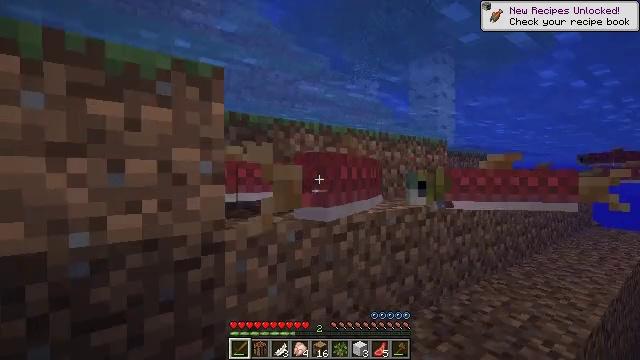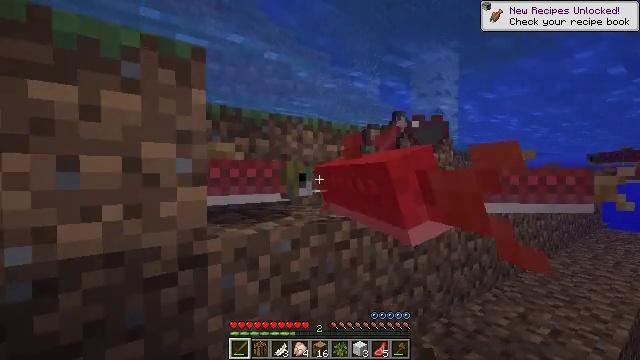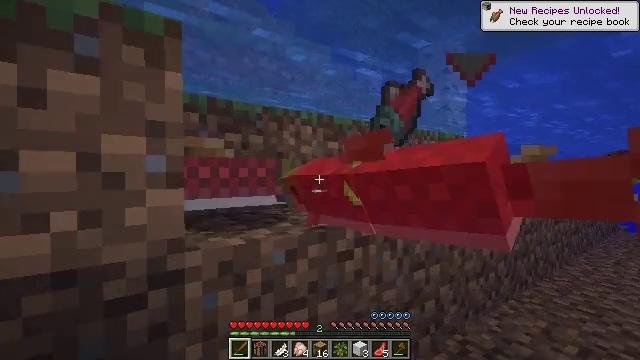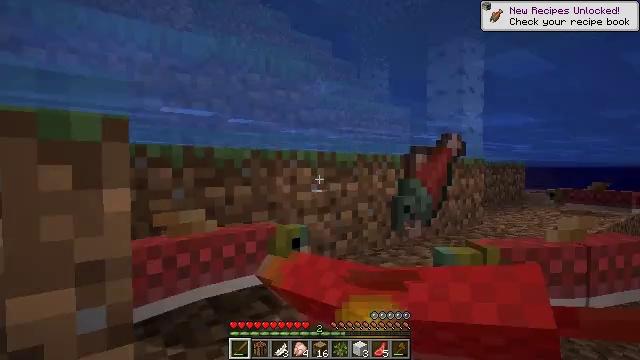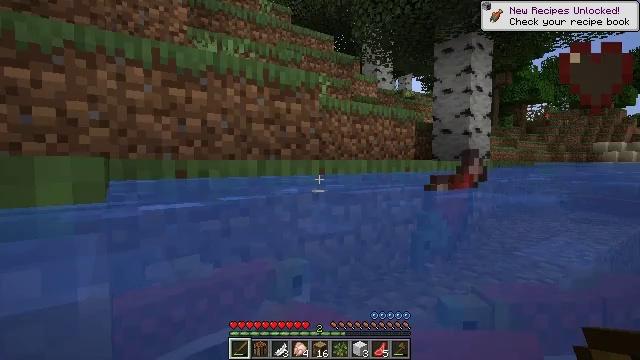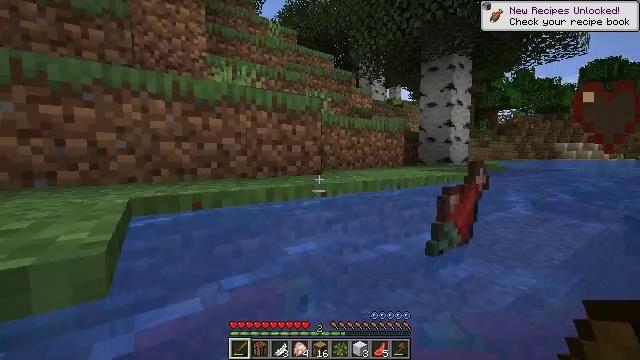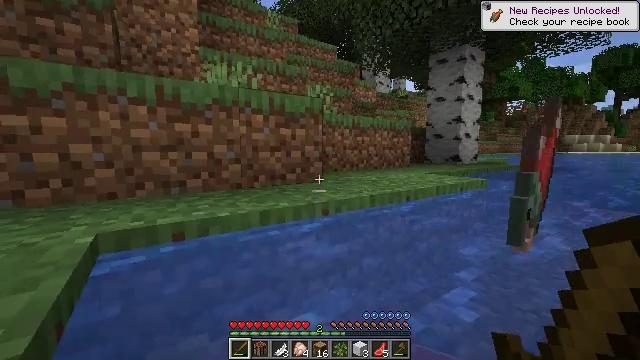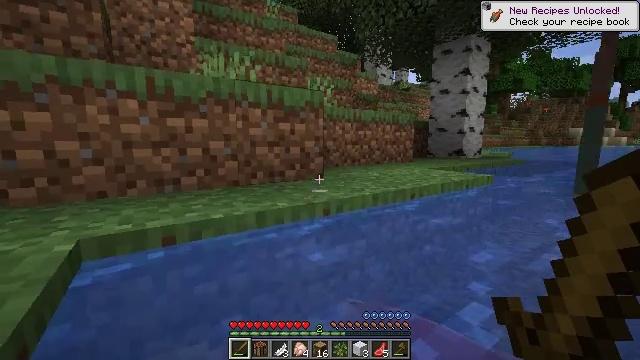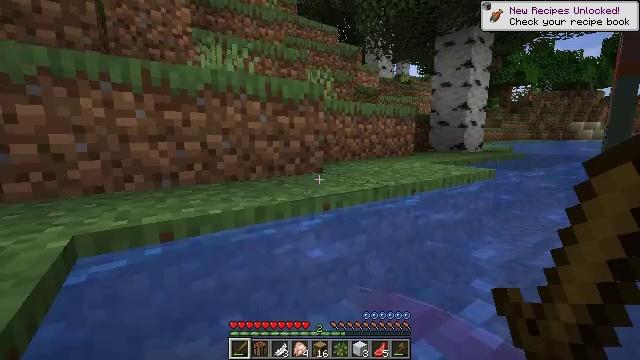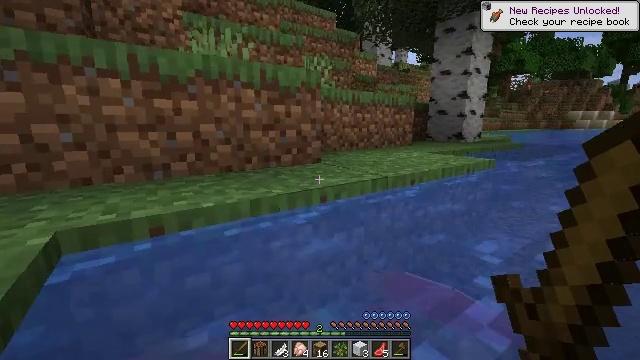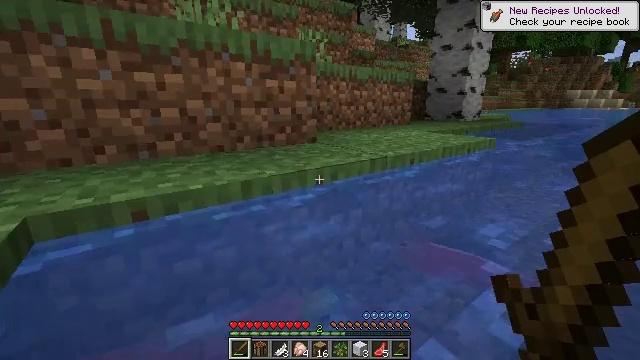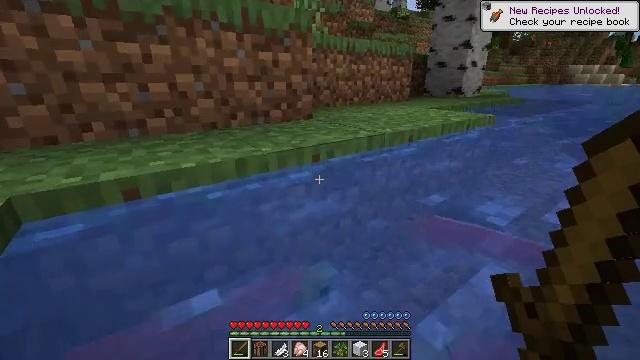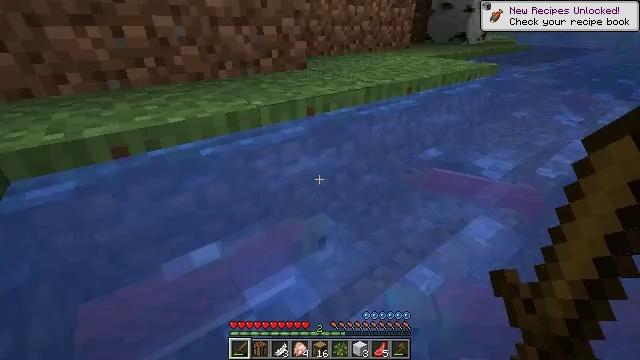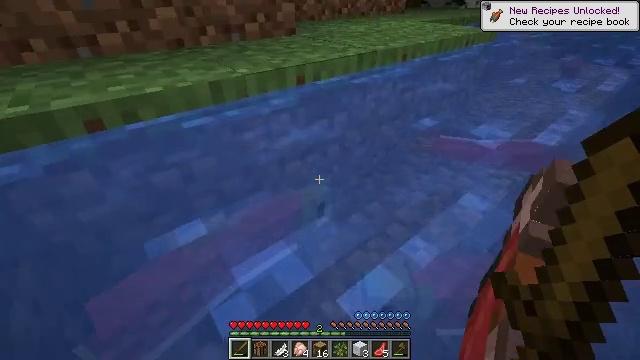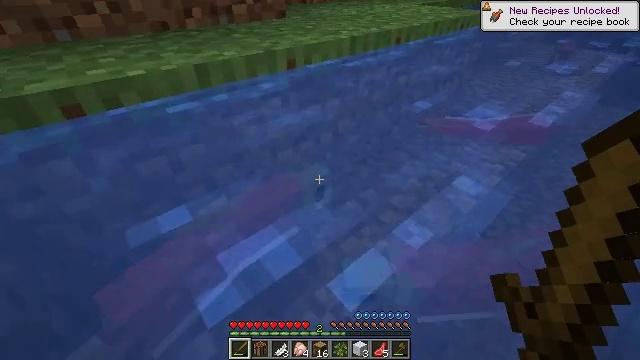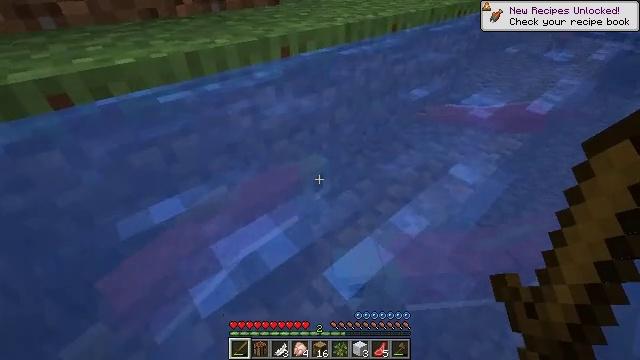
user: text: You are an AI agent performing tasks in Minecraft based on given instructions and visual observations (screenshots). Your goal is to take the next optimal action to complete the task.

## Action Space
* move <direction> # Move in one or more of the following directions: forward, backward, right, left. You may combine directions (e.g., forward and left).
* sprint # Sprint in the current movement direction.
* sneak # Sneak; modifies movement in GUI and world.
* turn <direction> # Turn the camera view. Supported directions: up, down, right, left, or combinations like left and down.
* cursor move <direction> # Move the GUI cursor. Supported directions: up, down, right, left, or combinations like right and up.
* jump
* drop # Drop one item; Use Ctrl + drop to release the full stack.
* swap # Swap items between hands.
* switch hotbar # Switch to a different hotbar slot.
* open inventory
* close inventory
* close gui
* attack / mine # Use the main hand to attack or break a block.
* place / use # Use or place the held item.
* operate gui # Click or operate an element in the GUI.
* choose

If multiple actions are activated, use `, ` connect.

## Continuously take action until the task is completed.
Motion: motion action
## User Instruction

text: Hunt a salmon.
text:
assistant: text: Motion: move forward
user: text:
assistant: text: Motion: move forward
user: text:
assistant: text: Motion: move forward
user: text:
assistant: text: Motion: move forward, turn down
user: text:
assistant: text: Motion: move forward, turn down
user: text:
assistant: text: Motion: turn down
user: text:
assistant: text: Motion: turn down
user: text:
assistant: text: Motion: turn down
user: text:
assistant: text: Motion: turn down
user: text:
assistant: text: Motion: turn down
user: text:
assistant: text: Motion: turn down
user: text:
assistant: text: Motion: turn right and down
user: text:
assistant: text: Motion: turn right and down
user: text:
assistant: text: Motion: turn right and down
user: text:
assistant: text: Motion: turn down
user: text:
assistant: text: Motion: turn down
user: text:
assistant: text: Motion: turn down
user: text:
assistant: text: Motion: turn down
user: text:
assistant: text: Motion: turn left
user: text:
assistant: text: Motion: turn left
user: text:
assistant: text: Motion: turn left
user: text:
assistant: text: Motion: turn left and up, attack / mine
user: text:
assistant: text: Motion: turn up, attack / mine
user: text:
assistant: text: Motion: turn right and up
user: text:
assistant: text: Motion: turn right
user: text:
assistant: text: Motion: move forward, turn right
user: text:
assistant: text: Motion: move forward, turn right
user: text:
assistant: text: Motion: move forward, turn right
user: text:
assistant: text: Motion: move forward, turn right
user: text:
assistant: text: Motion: move forward